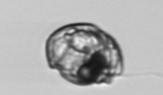
Label: Proterythropsis